Field crop: maize
Growth stage: 2
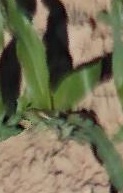
Species: maize